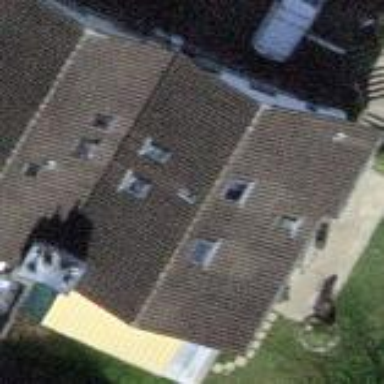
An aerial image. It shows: Semi-detached house.